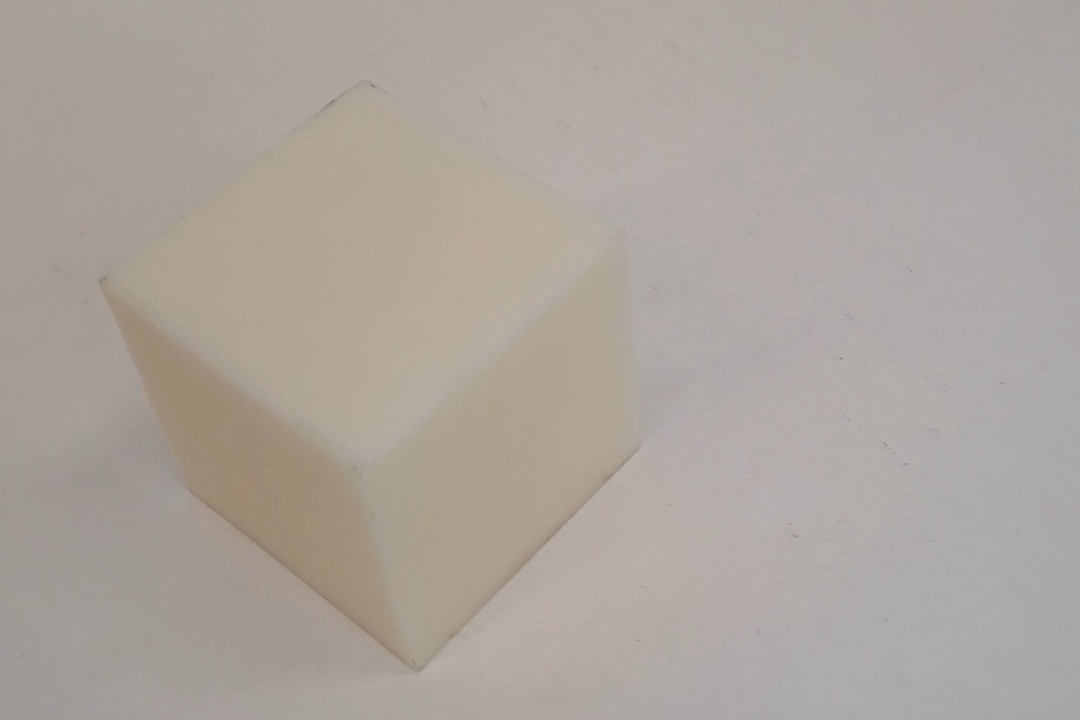
Label: Cuboid